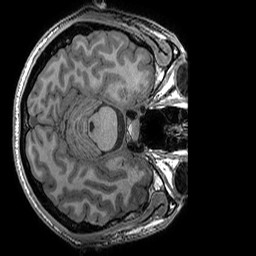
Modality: T1w
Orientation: axial
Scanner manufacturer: ge
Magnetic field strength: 3 T
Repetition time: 0.008156 s
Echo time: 0.00318 s